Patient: sex M, age 24
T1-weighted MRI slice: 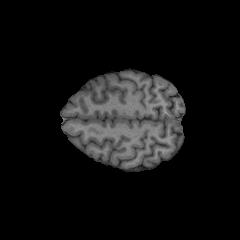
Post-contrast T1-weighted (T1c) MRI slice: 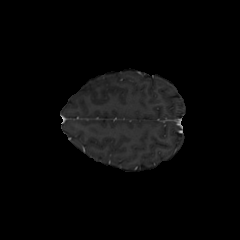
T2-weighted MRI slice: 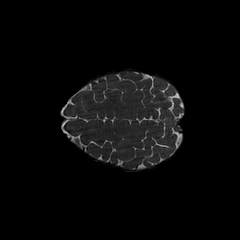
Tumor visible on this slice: no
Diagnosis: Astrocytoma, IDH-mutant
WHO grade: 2